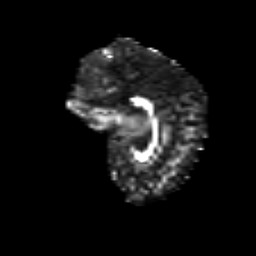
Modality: FA
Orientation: sagittal
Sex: female
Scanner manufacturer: siemens
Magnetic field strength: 3 T
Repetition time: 5 s
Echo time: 0.071 s